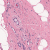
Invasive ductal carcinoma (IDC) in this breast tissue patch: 0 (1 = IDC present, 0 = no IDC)